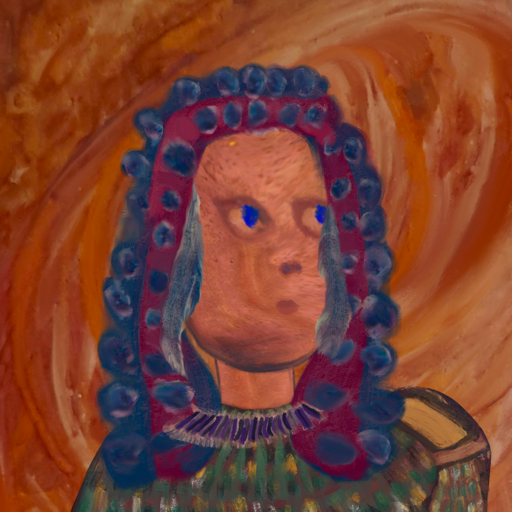
Background: Pious_Lady, Head And Neck Side: Mother_And_Son_Mother, Face Side: Mother_And_Son_Mother, Bust: After_Raid, Hair Side: Hill_Girl, Head Accessory: Blank, Second Necklace: Blank, Necklace: HillGirl, Baby: Blank